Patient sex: M
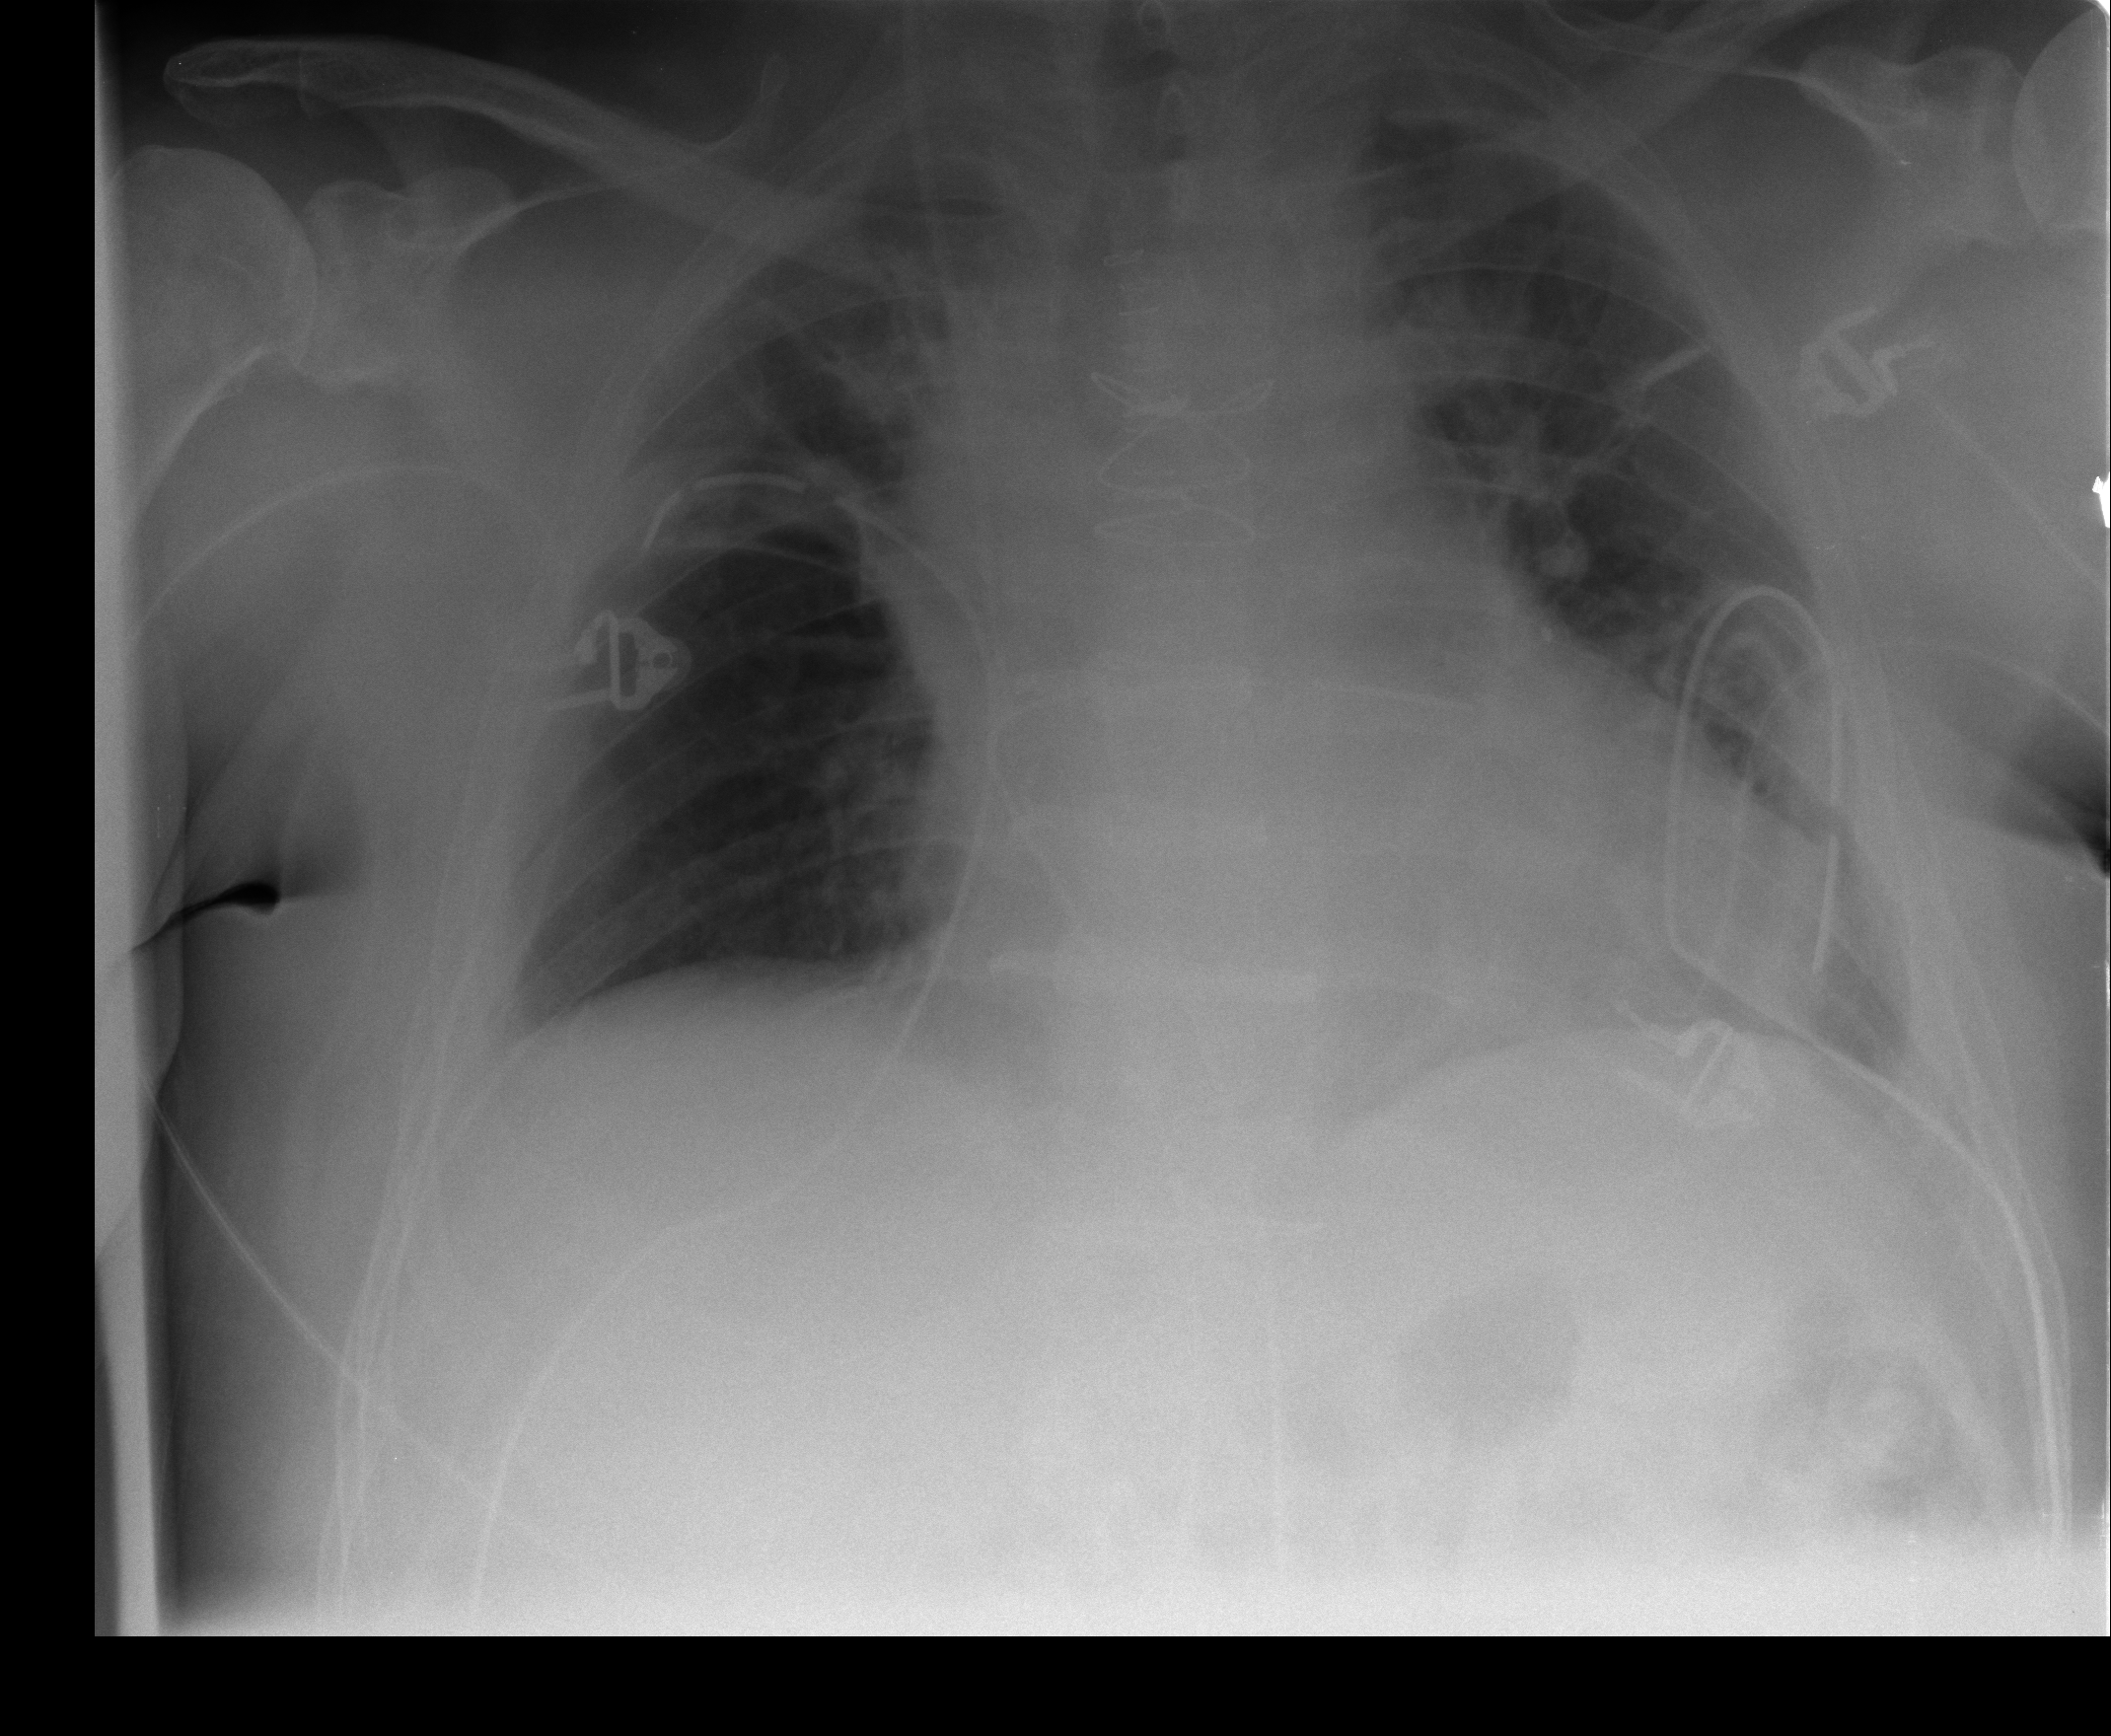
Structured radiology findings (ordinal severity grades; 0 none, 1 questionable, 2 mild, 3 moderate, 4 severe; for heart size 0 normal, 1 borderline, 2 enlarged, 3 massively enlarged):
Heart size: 2
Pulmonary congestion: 0
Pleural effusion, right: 2
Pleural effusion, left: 1
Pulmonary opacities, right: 0
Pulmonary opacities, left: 0
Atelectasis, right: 1
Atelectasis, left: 1